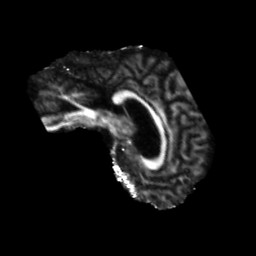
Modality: FA
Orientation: sagittal
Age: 52
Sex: male
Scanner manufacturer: siemens
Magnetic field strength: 3 T
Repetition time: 5.47 s
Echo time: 0.0854 s